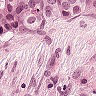
Metastatic tissue present: yes